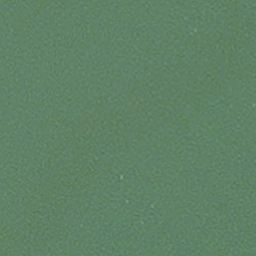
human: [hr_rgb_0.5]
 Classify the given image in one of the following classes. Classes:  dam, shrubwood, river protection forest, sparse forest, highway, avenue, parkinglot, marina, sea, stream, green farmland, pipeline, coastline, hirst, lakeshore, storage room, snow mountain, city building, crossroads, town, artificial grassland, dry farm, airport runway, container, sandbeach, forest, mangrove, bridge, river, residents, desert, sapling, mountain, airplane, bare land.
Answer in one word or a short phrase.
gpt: sea